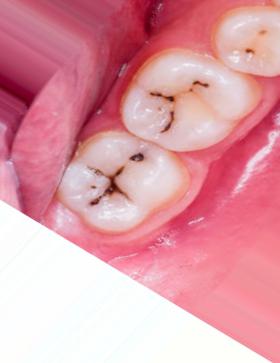
Condition: Caries